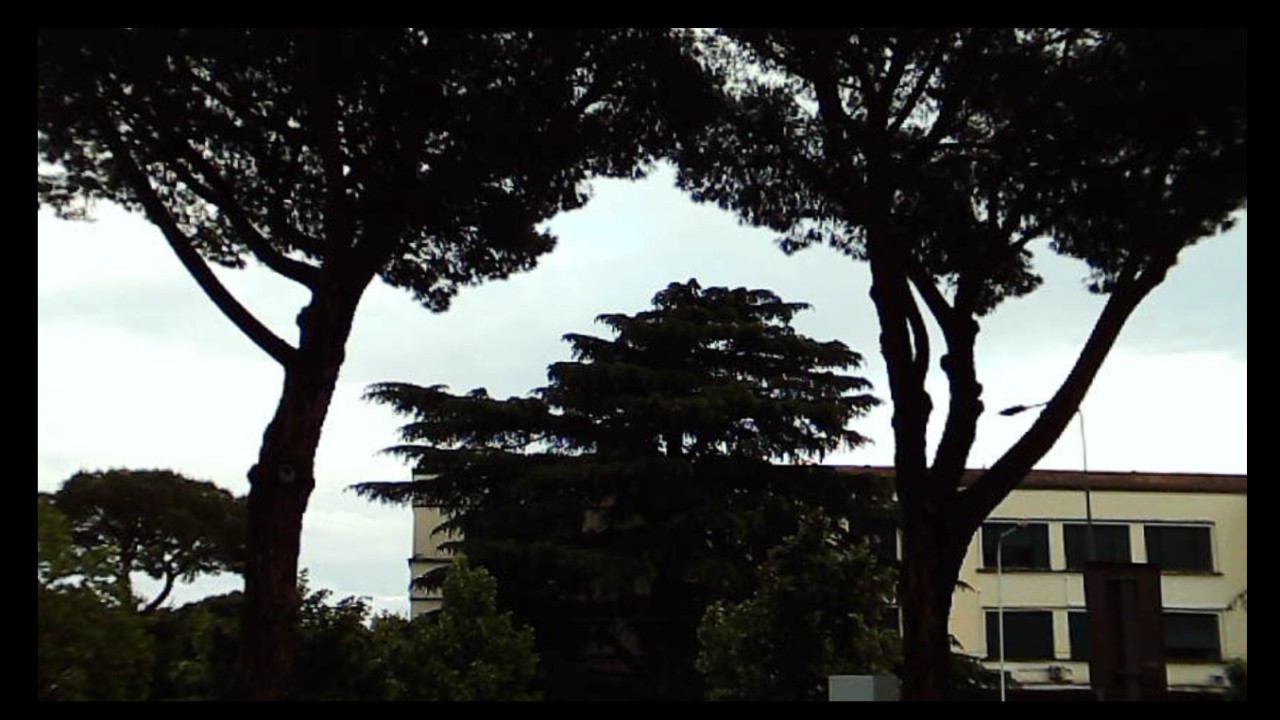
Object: DarwinFPV cineape20